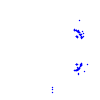
Particle: kaon